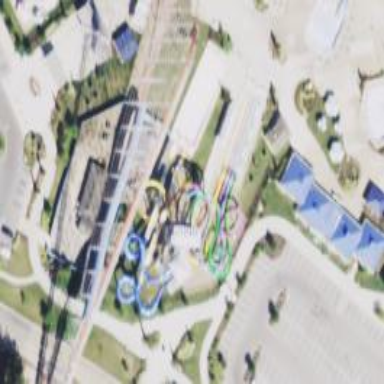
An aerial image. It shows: Tourism attraction featuring water slide.